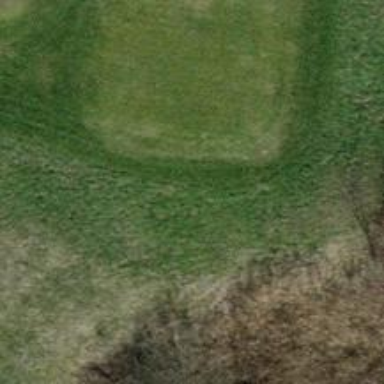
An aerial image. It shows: Grass area designated as golf tee.